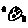
Label: moon